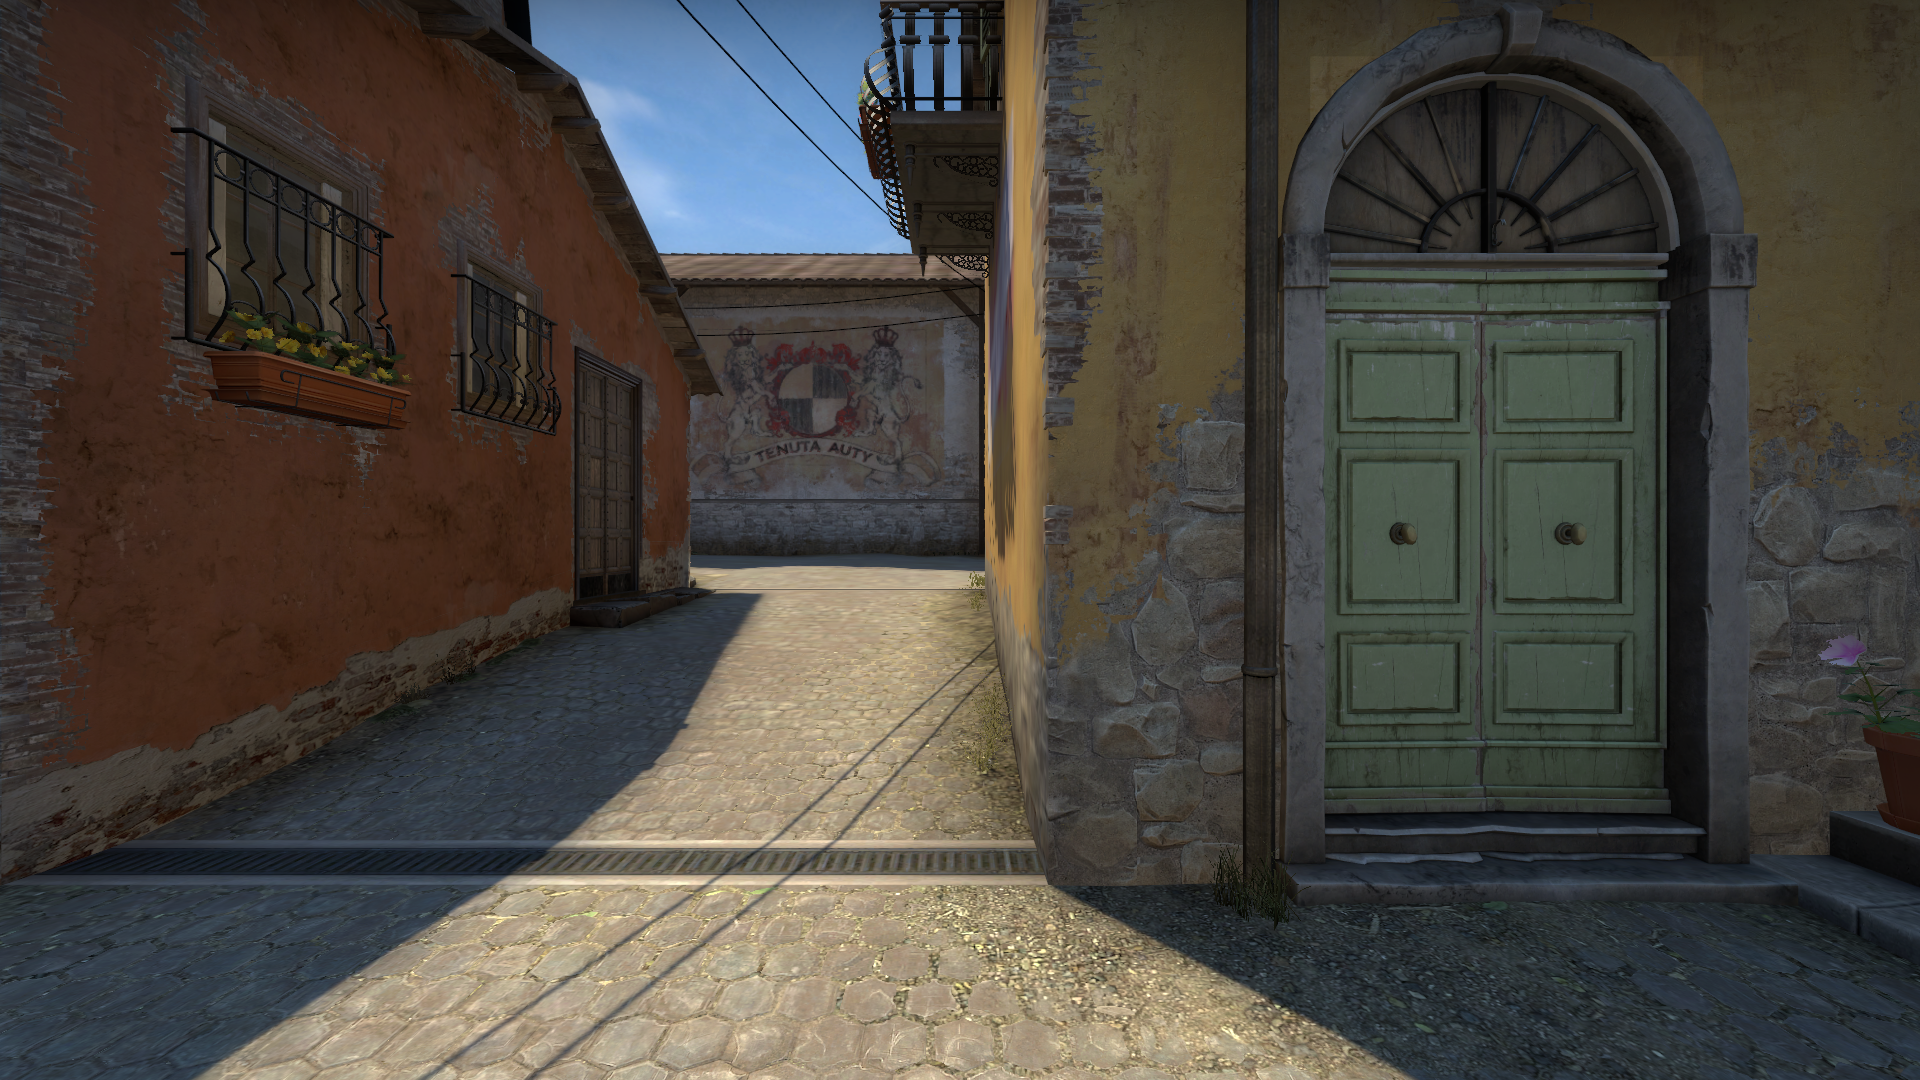
Map: de_inferno